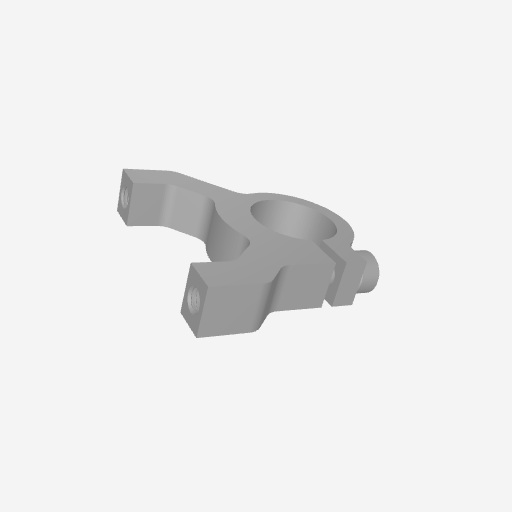
Part: Side1Post2ClampingMount15ID